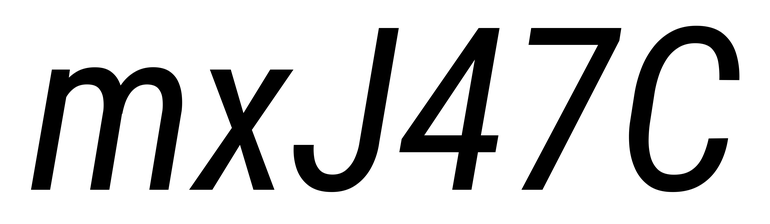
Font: Roboto-Italic_Condensed_Italic